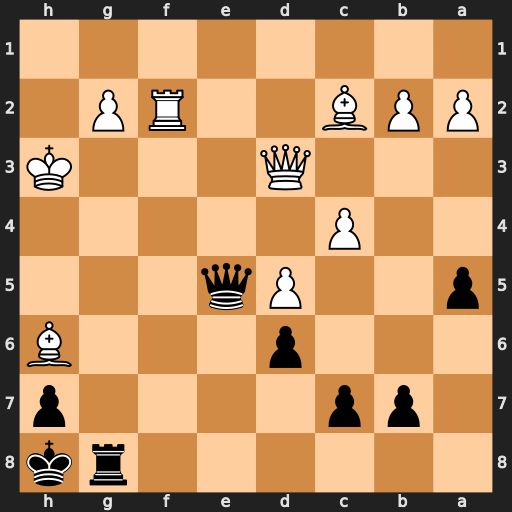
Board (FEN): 6rk/1pp4p/3p3B/p2Pq3/2P5/3Q3K/PPB2RP1/8
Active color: b
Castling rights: -
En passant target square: -
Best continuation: Qh5#